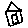
Label: house